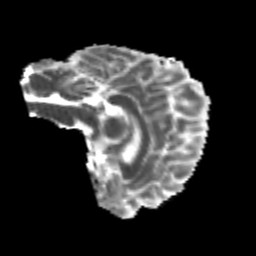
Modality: MD
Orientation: sagittal
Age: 24
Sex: female
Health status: healthy
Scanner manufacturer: philips
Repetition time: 7.388 s
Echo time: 0.08599 s